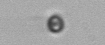
Label: nanoplankton_mix